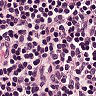
Metastatic tissue present: no